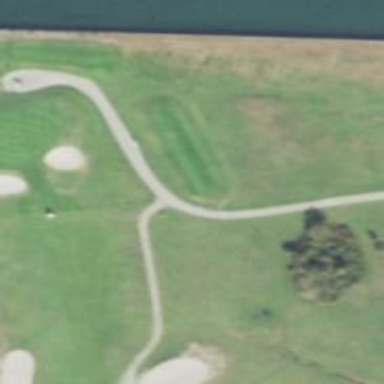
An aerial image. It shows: Path used for both walking and golf.